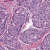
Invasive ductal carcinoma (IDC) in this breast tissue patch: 1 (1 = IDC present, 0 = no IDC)